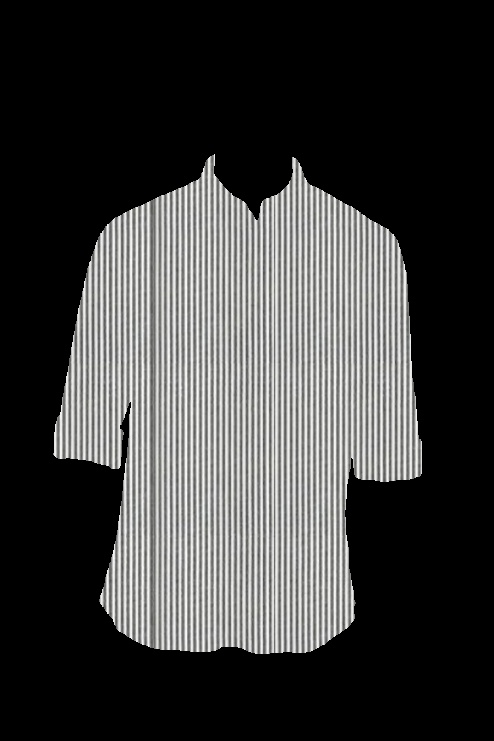
black white stripe tee